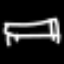
Label: bed